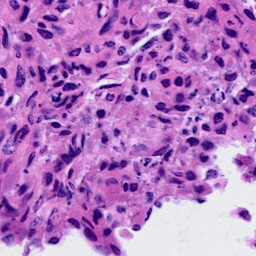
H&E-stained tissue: Cervix